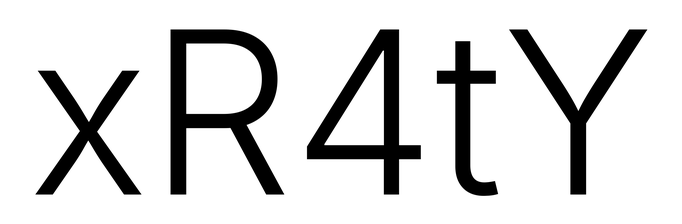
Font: Inter_Light